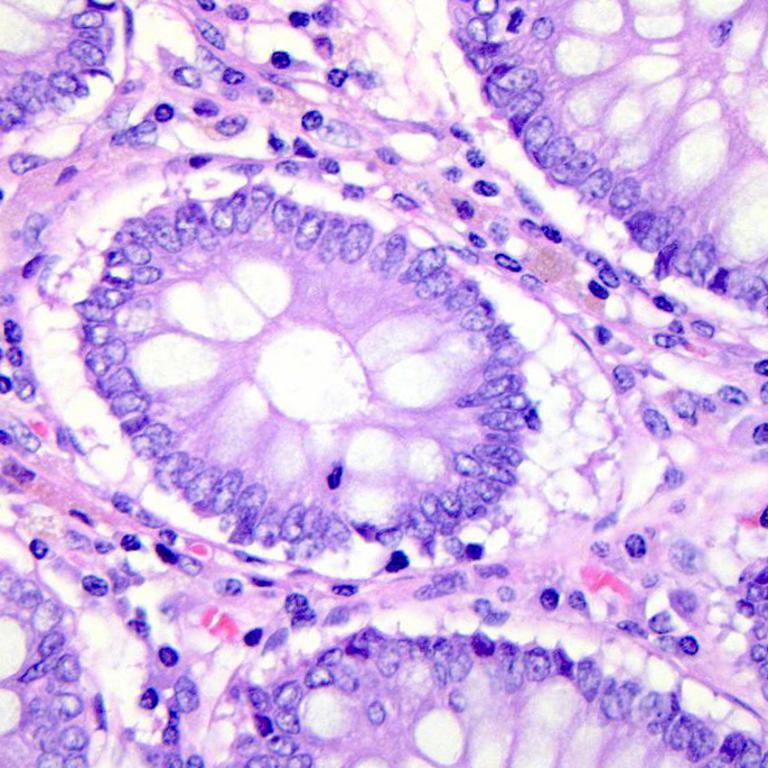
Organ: colon
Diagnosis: benign